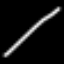
Label: line